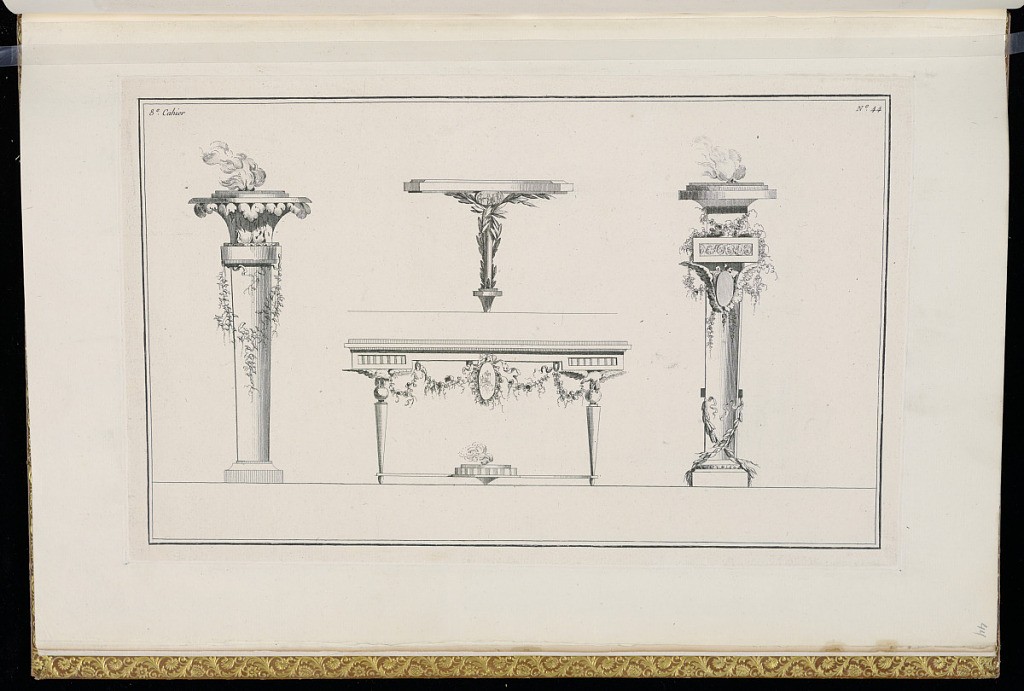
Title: Designs for Incense Burners and Console Tables
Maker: Henri Sallembier, French, ca. 1753 - 1820
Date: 1778
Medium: Etching on paper
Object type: Print
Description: Designs for two incense burners flanking two console tables featuring neoclassical motifs including leaves, festoons of flowers, cartouches, frieze of scrolling foliate, ribbons, scrolling leaves (rinceaux), eagles, and wings. The plate is numbered.